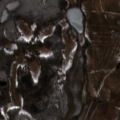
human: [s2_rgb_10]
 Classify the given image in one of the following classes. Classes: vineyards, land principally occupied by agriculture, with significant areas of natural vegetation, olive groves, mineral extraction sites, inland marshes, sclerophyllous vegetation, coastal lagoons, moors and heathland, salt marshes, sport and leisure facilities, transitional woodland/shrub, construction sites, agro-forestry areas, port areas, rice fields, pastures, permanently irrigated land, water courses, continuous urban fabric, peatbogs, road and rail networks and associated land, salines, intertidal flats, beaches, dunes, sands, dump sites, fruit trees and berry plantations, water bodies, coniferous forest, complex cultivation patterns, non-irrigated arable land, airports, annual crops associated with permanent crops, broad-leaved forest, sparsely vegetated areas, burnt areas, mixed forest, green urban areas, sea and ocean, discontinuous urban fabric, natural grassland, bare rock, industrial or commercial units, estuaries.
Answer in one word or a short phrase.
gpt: non-irrigated arable land, complex cultivation patterns, land principally occupied by agriculture, with significant areas of natural vegetation, broad-leaved forest, transitional woodland/shrub